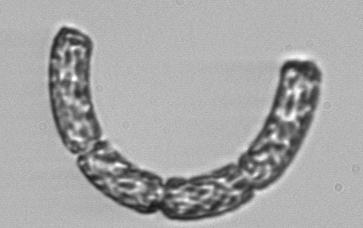
Label: Guinardia_striata